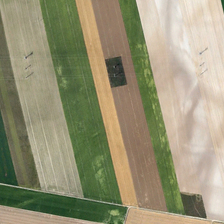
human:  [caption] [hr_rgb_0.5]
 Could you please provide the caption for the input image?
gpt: next to the green grass is brown land .

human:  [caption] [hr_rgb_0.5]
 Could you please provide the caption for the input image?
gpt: this is a dense forest .

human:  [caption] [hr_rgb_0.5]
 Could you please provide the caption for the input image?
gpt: next to the green grass is brown land .

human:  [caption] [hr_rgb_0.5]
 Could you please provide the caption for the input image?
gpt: this is a dense forest .

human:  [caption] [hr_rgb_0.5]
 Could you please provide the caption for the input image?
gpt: next to the green grass is brown land .